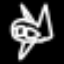
Label: airplane